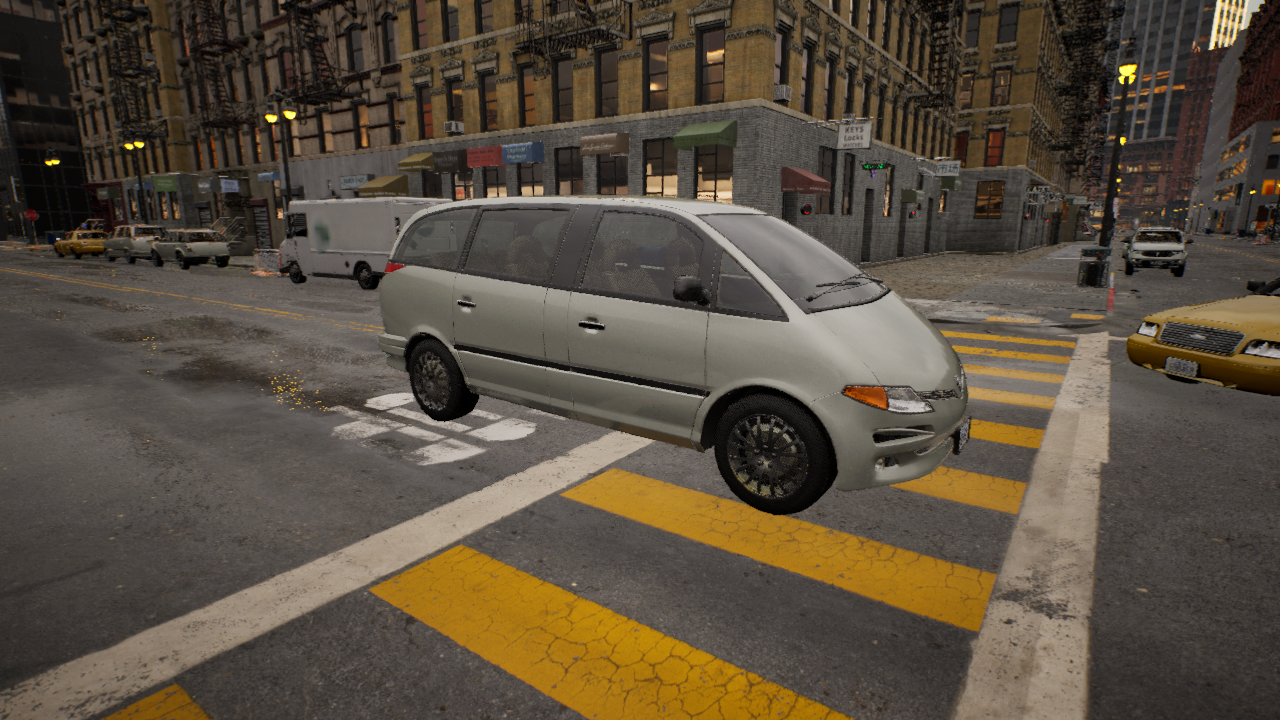
Venue: residential
Lighting: golden hour
Vehicle rig: minivan